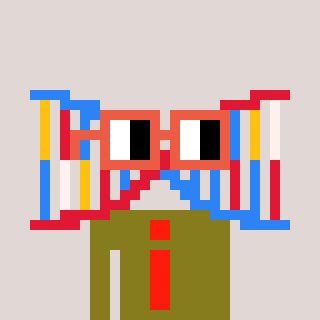
a pixel art character with square orange glasses, a dna-shaped head and a gunk-colored body on a warm background